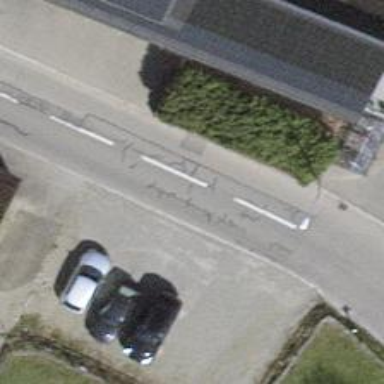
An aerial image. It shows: Bus stop with platform for public transport.